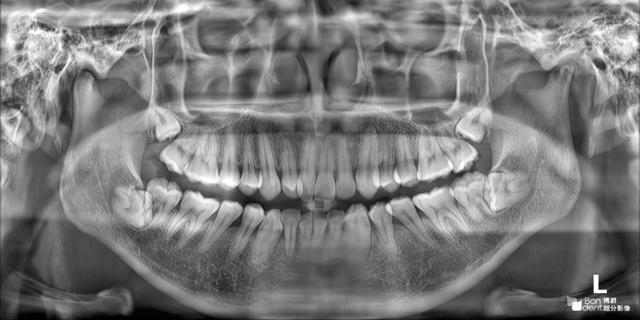
adult